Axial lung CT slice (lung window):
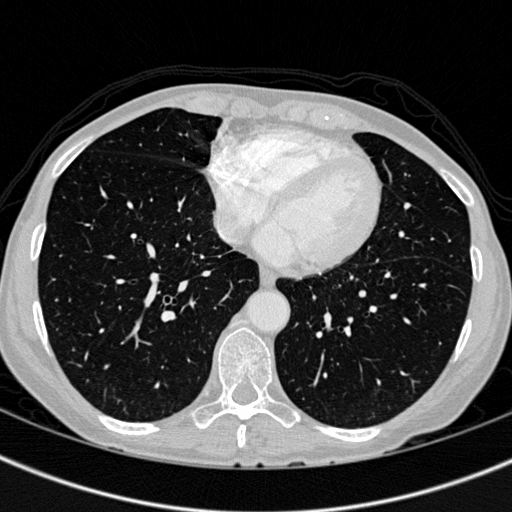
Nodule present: no